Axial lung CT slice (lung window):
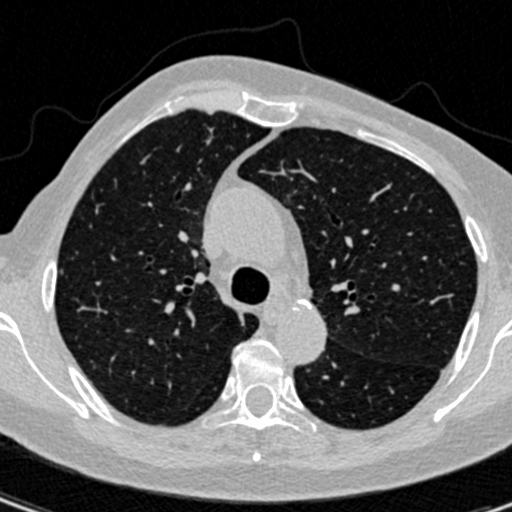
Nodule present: yes
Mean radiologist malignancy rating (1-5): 3